Question: I have a floating block element and an unordered list of items flowing around it. The margin of the listItems seems to overlap the floating element.
Here is a simplified example:
'''
<p>some text</p>
<div class="leftcaption">image with caption</div>
<p>some more text, now comes a list</p>
<ul>
<li>Item (bad left margin)</li>
<li>Item</li>
<li>Item</li>
<li>Item</li>
<li>Item</li>
<li>Item</li>
<li>Item (correct left margin after the caption div)</li>
</ul>
'''
The CSS:
'''
* { margin:5px; }
ul {
list-style-type:disc;
margin-left:30px;
}
.leftcaption {
float:left;
margin: 5px 5px 5px 0;
/* just to make it look like a real caption: */
background-color: #DDD;
width:100px;
height:100px;
}
'''
This is what it looks like:

One workaround would be to make the unordered list a block level element, but then it would no longer flow, and in addition, it would be pushed down if there was also a block floating to the right.
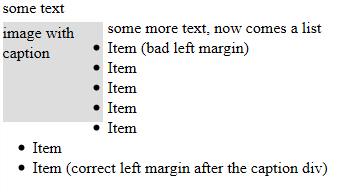
Answer: Add the 'list-style-position:inside;' rule to your CSS.
<URL>
'''
ul {
list-style-type:disc;
margin-left:30px;
list-style-position:inside;
}
'''